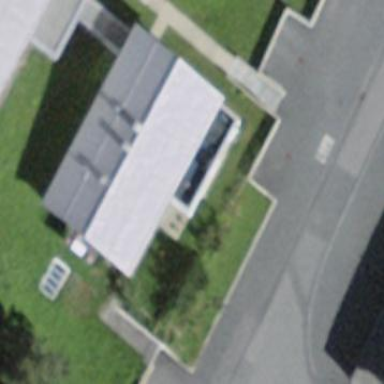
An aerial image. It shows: Building with gabled roof oriented along its length.